五年级 · 立体几何学
（2022 春・平山县期末）一个长方体被挖掉一小块, 如图, 下面说法完全正确的是（）

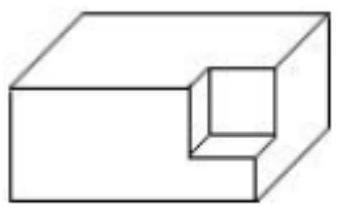
A. 体积减少, 表面积也减少

B. 体积减少, 表面积增加

C. 体积减少，表面积不变

D. 体积不变, 表面积不变

答案: C
解析: 解  在长方体的顶点上的小正方体原来外露 3 个面, 从长方体的顶点上挖掉一个小正方体后, 又外露与原来相同的 3 个面, 所以剩下图形的表面积不变, 体积变小了。

故选: $C$ 。